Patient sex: M
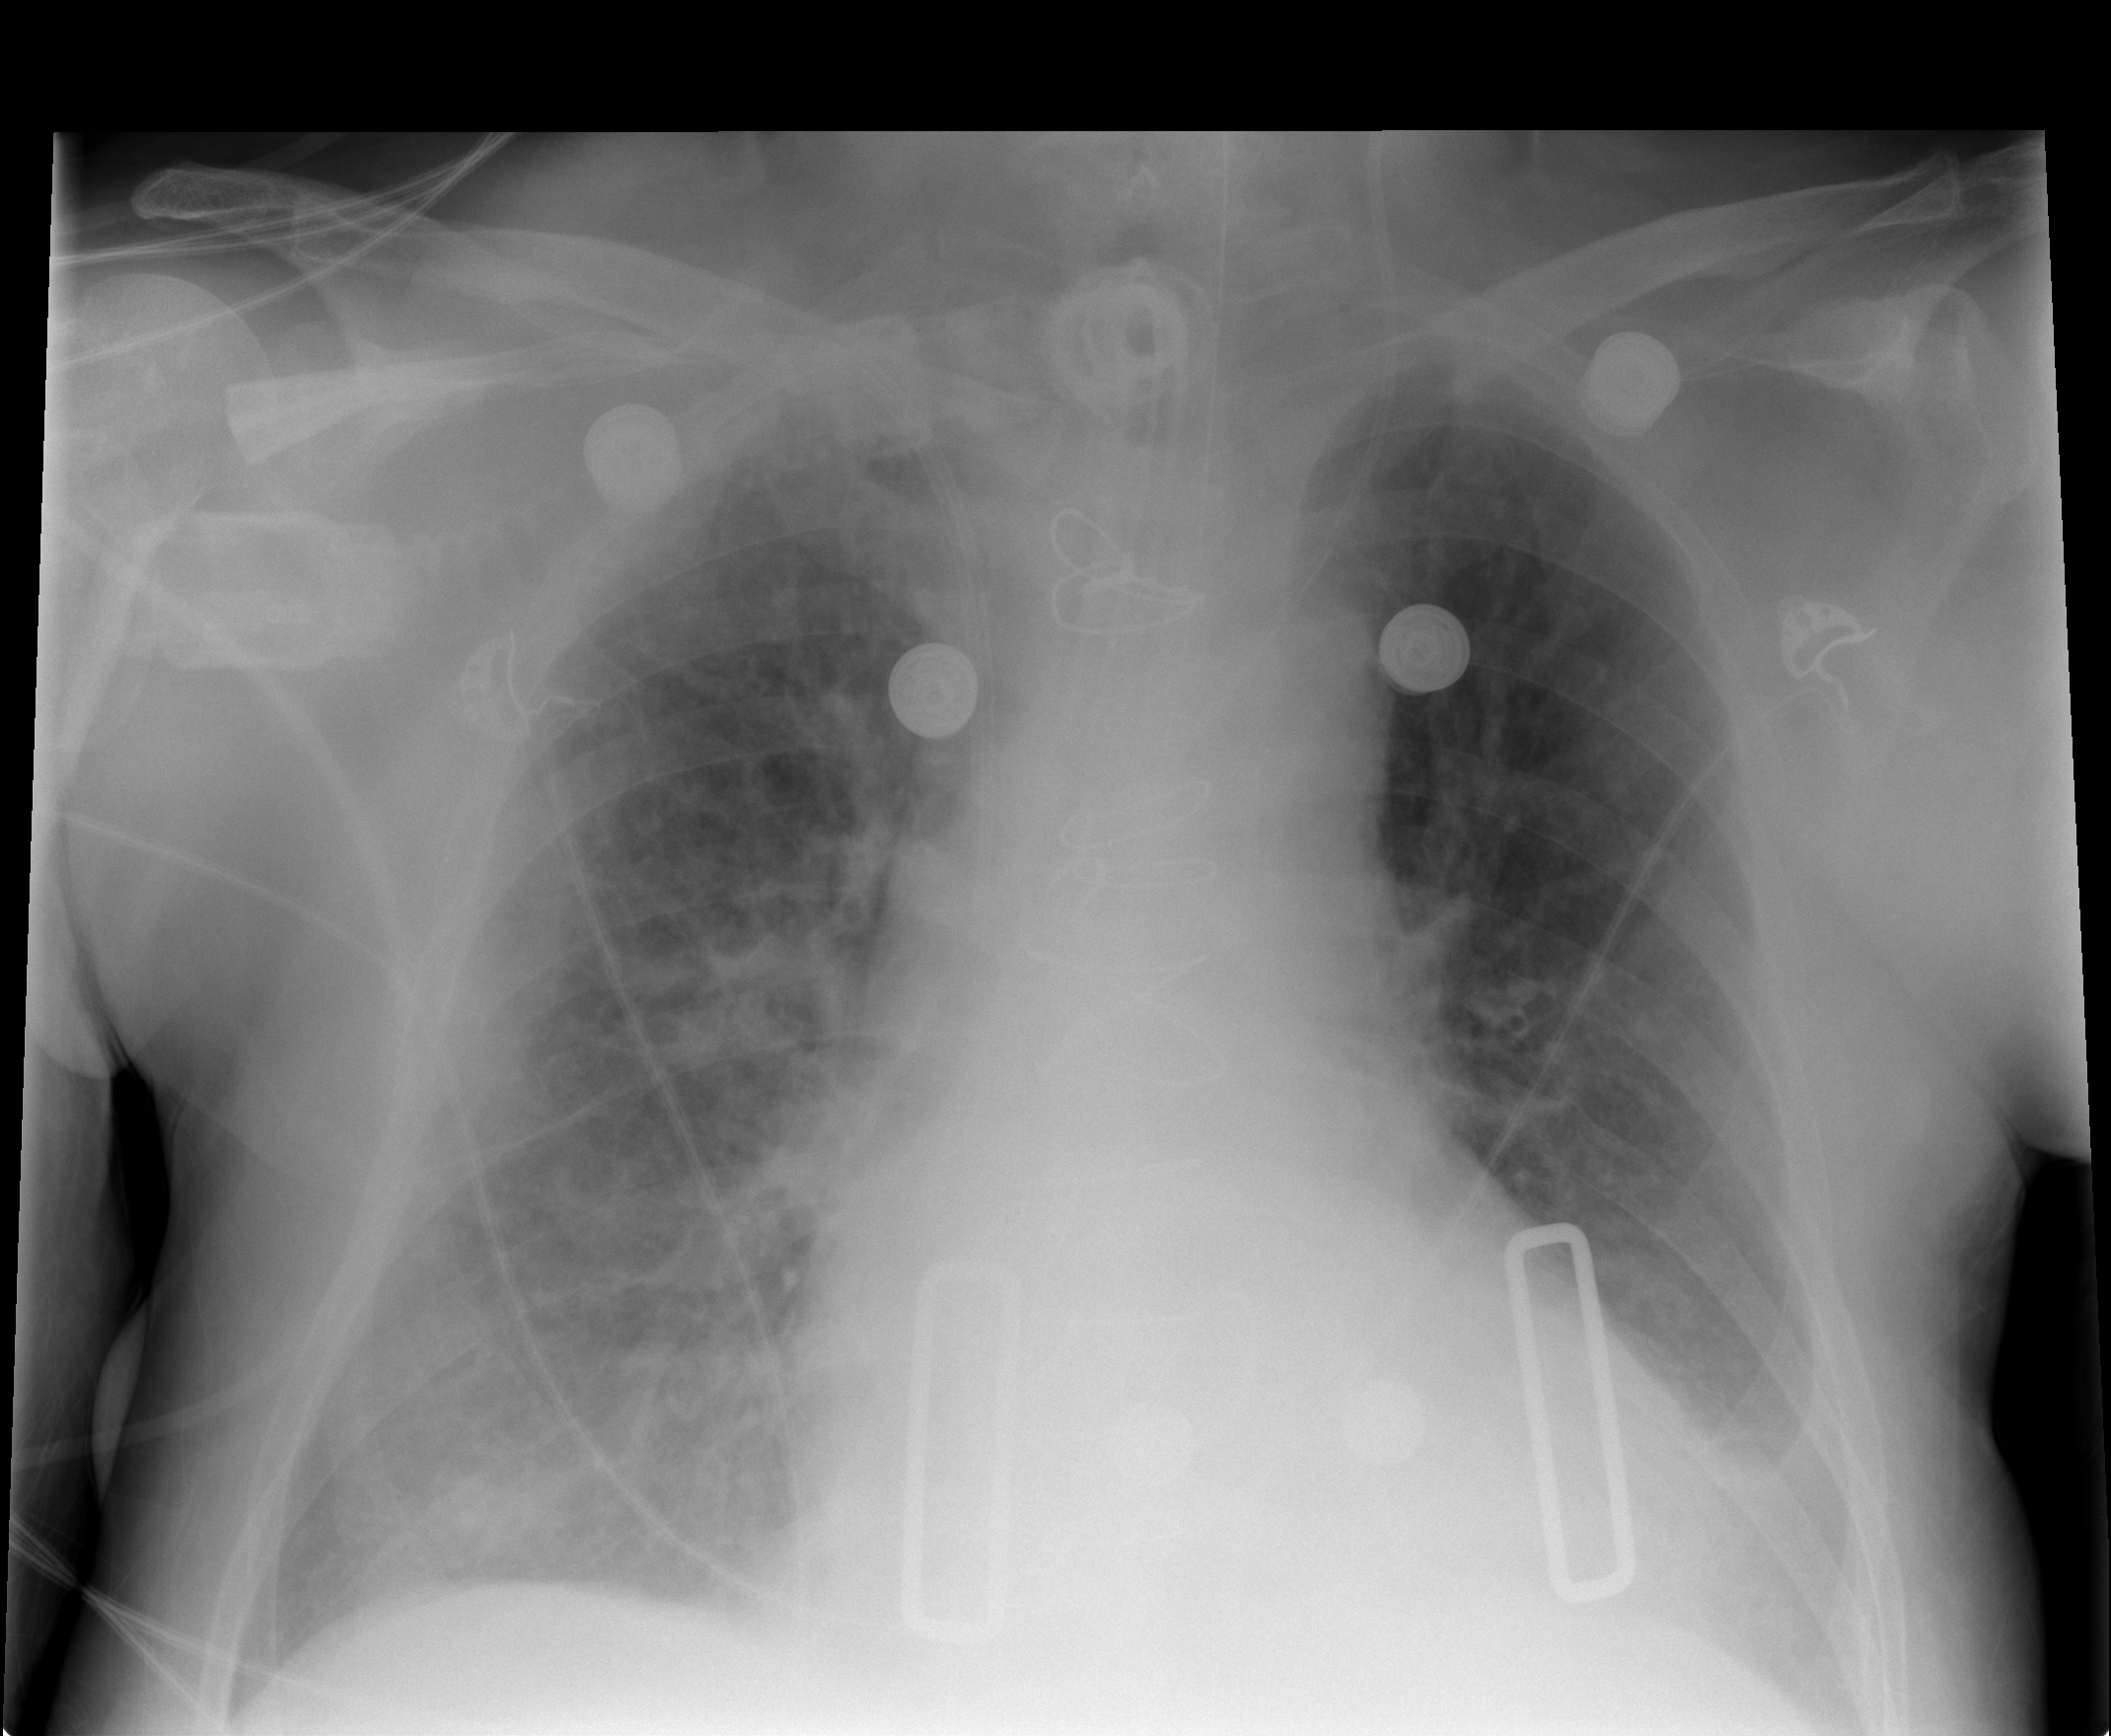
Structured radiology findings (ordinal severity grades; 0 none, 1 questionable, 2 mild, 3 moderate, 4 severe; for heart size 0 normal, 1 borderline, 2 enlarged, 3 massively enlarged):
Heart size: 1
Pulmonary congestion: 2
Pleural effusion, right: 0
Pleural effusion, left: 1
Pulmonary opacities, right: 0
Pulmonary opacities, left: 0
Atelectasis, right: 1
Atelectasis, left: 2